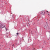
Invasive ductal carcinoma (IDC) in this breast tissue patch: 0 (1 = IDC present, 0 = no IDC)